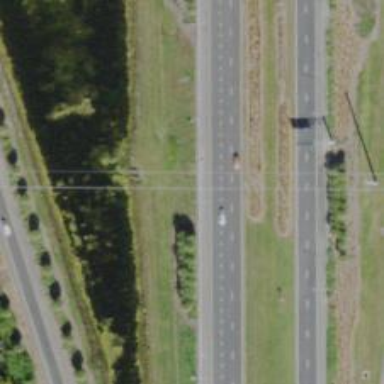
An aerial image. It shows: Asphalt motorway.